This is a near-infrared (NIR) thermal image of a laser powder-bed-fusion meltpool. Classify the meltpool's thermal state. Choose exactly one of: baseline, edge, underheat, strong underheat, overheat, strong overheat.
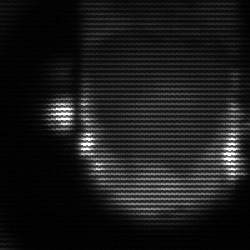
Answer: baseline